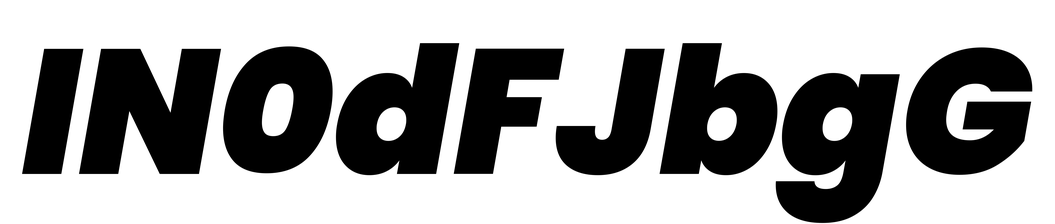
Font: Poppins-BlackItalic